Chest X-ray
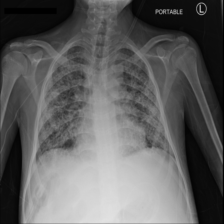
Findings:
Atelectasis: negative
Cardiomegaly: negative
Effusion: negative
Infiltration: negative
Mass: negative
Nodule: negative
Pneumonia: negative
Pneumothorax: negative
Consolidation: negative
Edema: negative
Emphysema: negative
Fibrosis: negative
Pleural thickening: positive
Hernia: negative